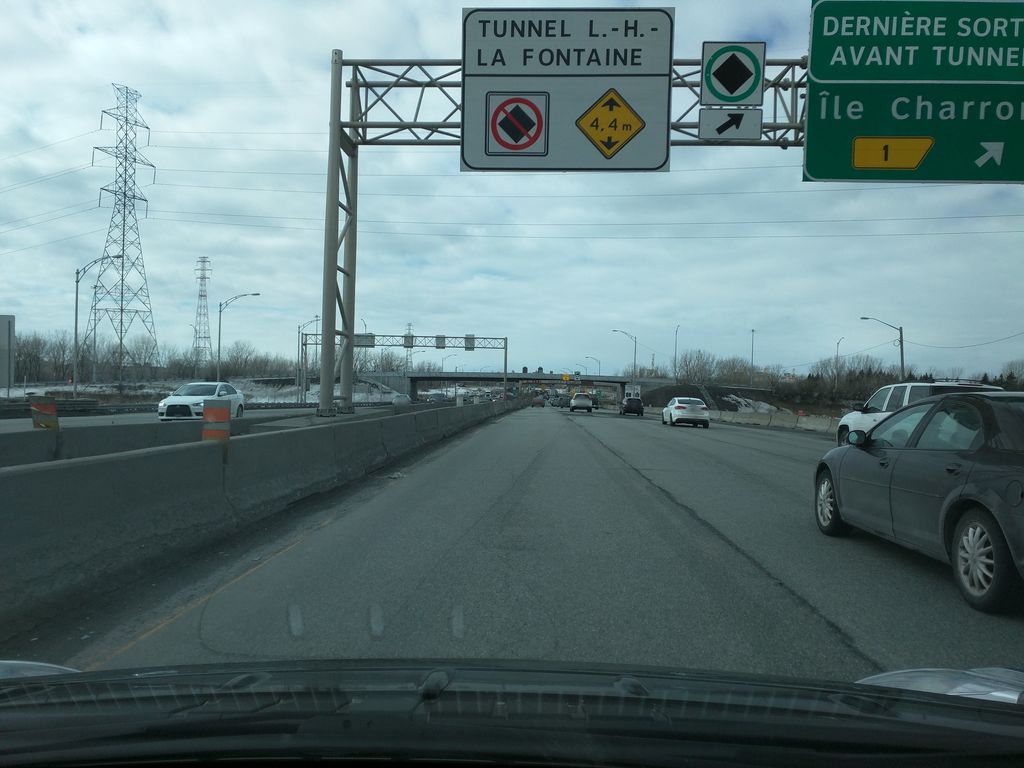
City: montreal